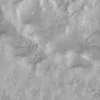
Label: not_dusty